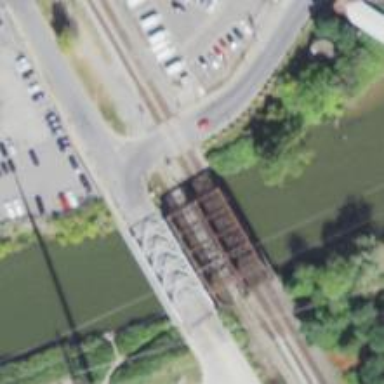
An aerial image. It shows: Disused railway bridge with truss structure.